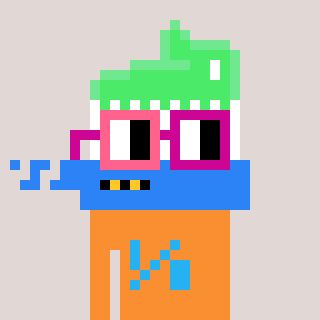
a pixel art character with square pink and red glasses, a toothbrush-shaped head and a orange-colored body on a warm background